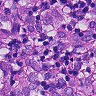
Metastatic tissue present: yes